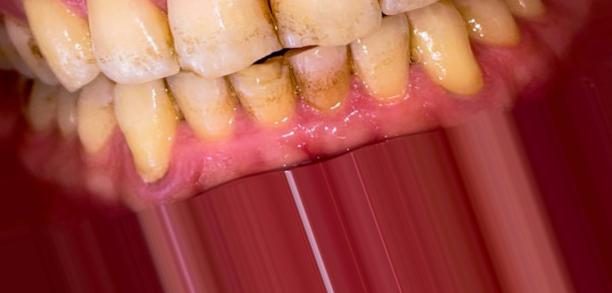
Condition: Tooth Discoloration